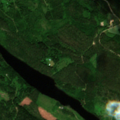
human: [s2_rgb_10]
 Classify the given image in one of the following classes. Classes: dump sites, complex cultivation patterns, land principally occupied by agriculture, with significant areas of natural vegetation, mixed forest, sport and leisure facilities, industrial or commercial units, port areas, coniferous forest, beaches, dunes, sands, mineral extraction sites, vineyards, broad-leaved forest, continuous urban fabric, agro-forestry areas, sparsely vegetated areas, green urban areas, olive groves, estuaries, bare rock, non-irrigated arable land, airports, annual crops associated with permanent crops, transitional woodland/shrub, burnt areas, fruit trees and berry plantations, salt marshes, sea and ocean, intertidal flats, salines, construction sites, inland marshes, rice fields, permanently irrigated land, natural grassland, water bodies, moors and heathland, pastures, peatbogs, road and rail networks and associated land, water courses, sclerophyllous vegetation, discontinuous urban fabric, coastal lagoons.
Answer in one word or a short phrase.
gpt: coniferous forest, mixed forest